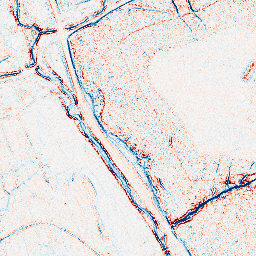
Category: edge_preserving
Decomposition family: anisotropic_diffusion
Decomposition parameters: iterations: 5
kappa: 100
gamma: 0.1
Upsampling method: quartic
Upsampling parameters: scale: 8
Upsampling scale: 8